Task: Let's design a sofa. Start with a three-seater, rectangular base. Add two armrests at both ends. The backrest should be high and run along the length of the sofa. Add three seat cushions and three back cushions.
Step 481:
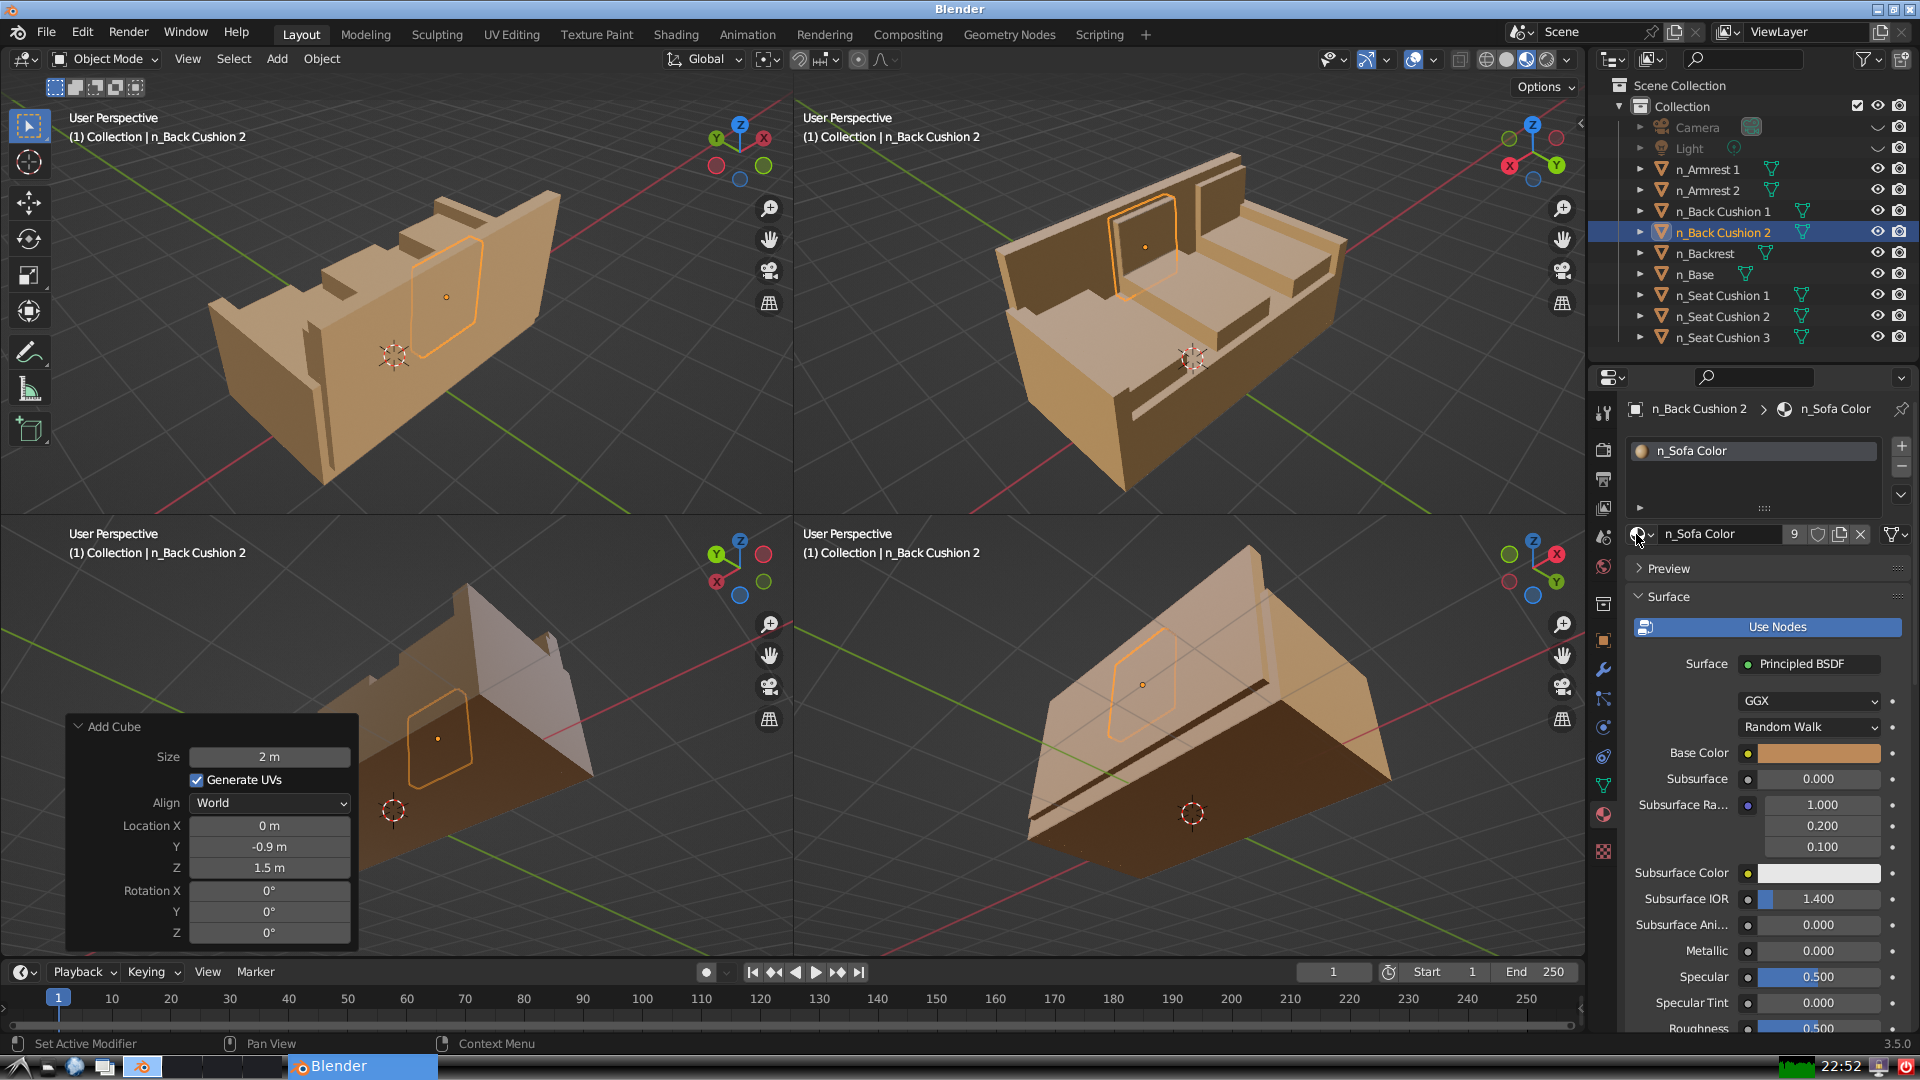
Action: {"mouse_move": [278, 58]}